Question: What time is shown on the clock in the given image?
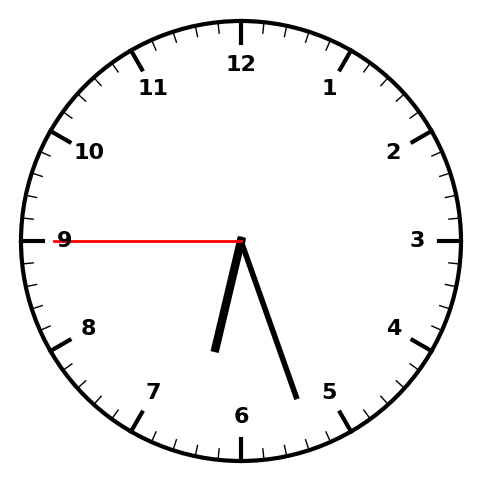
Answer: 06:26:45